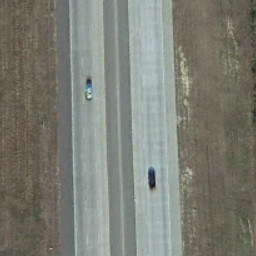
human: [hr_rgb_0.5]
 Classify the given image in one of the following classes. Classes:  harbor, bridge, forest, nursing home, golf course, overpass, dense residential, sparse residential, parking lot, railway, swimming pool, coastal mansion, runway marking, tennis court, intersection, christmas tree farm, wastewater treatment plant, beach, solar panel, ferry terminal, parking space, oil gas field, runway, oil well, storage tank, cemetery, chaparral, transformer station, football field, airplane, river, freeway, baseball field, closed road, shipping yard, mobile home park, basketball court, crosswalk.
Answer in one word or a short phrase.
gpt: freeway